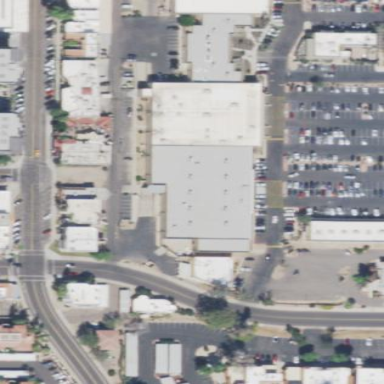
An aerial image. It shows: Retail building.